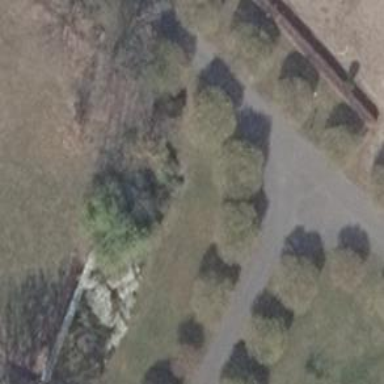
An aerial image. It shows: Row of trees in natural setting.